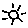
Label: sun